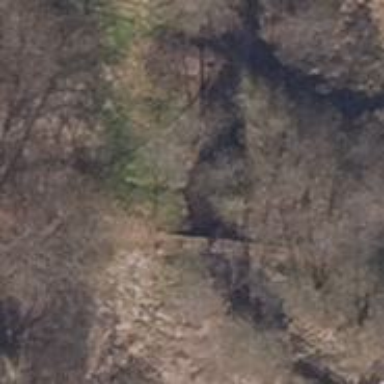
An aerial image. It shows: Footway bridge.